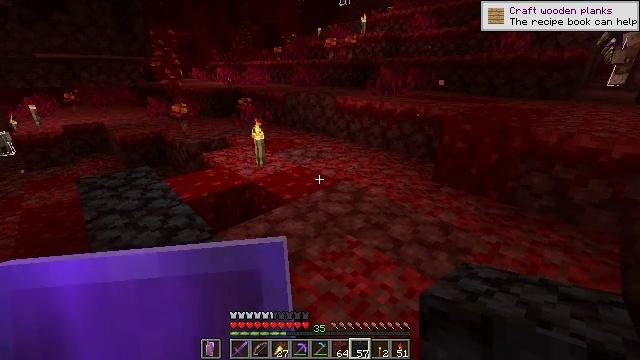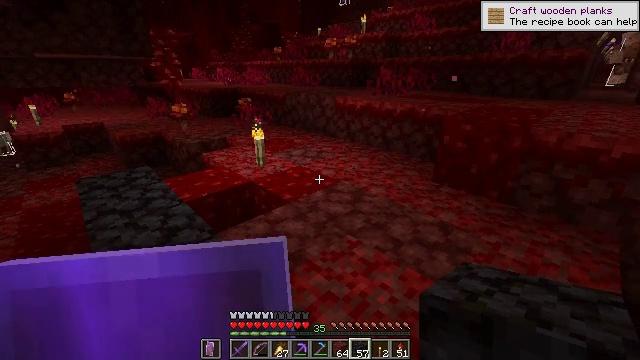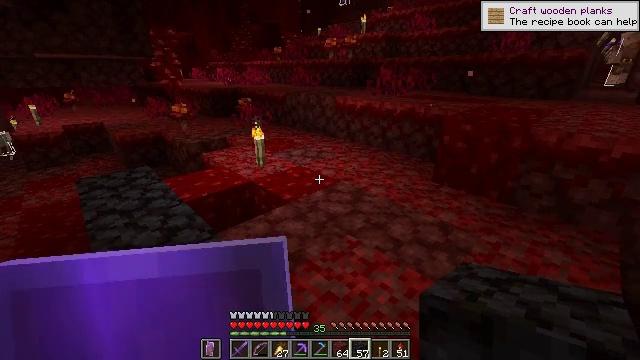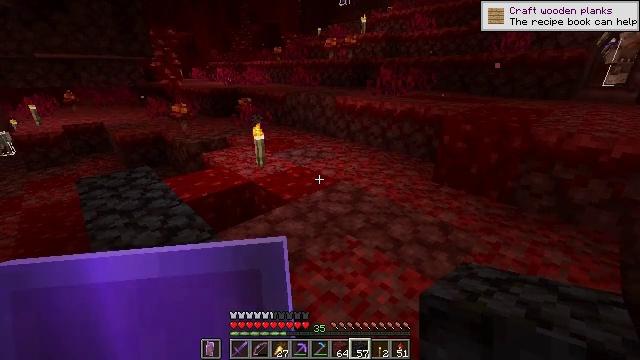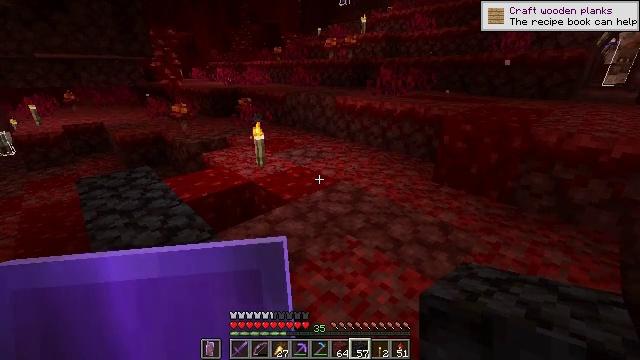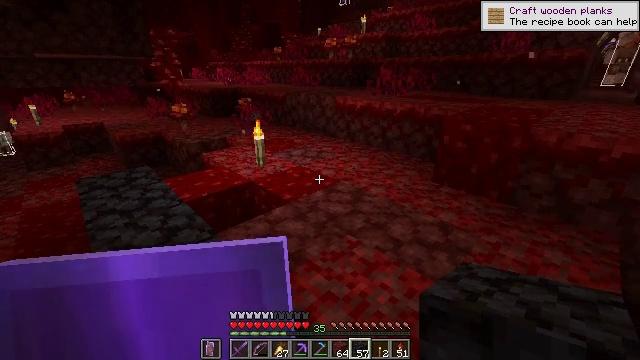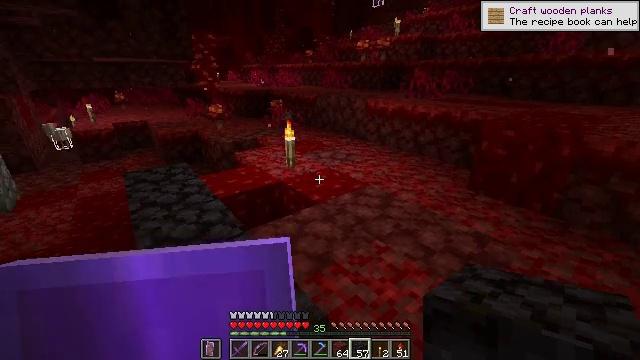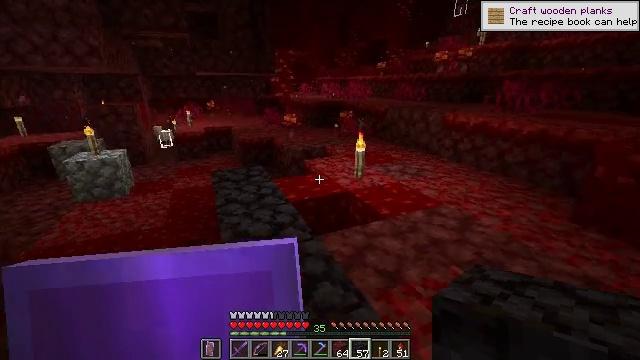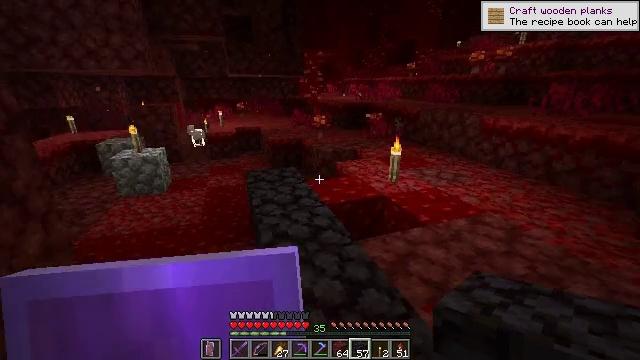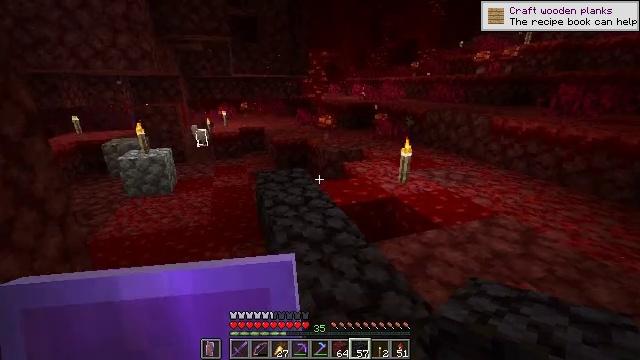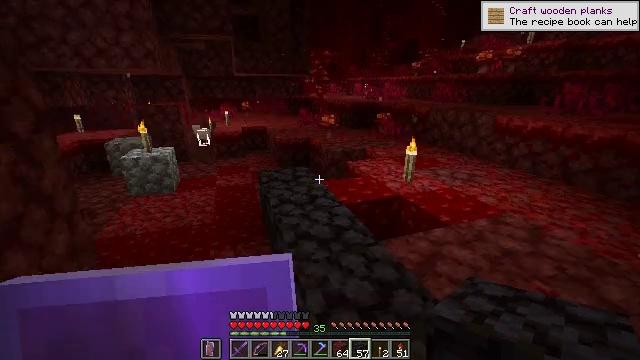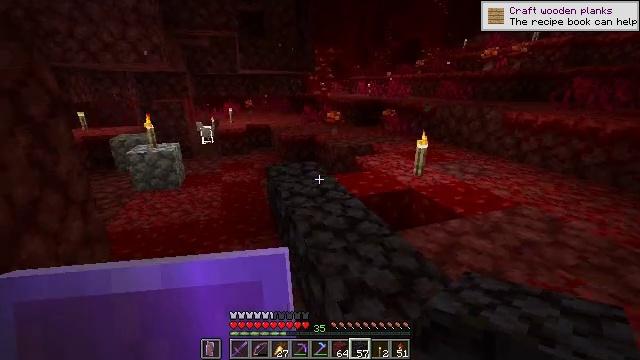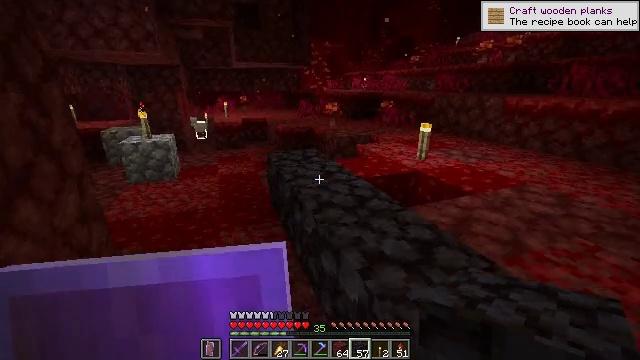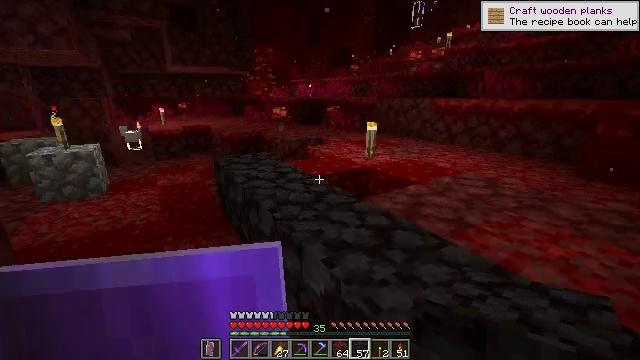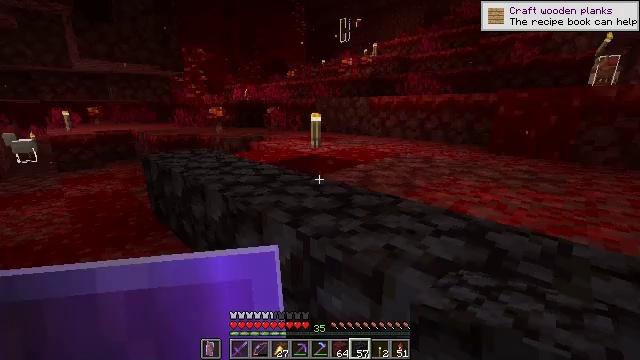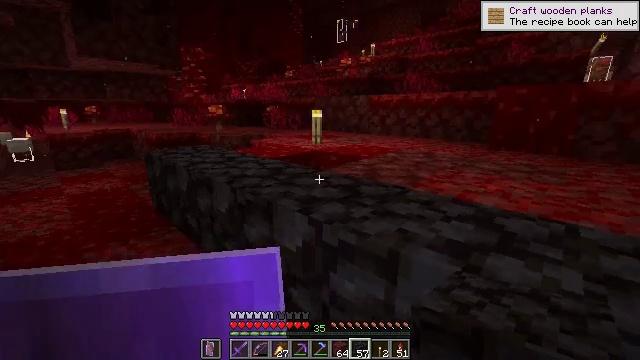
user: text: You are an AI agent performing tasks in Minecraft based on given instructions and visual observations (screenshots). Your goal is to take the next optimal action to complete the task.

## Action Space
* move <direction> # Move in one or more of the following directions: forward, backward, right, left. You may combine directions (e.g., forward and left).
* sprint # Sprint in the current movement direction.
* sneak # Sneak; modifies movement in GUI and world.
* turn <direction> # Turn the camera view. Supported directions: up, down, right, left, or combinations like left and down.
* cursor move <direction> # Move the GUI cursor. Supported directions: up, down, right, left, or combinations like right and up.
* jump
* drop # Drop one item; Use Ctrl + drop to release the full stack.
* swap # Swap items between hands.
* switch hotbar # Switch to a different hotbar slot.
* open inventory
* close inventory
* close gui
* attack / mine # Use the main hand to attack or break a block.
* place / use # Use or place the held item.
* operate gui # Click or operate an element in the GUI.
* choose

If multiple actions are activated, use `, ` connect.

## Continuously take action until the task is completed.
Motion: motion action
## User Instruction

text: Remove crimson nylium from the terrain.
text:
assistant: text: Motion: no_op
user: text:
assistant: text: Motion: no_op
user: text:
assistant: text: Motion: no_op
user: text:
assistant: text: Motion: no_op
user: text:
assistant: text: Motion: no_op
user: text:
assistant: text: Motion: move left, turn left
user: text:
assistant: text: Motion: move left, turn left and up
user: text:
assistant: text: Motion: move left, turn left
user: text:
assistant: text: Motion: move left
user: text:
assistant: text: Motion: move left
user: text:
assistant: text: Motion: move left
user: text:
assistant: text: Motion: turn right
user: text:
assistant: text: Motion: turn right and up
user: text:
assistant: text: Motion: turn right and up
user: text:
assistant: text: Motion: no_op
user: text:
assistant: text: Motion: no_op
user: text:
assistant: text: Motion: turn right and up
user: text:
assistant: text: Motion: turn right and up
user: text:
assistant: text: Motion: turn right and up
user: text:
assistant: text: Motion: turn right and up
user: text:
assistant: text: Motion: no_op
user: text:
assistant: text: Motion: no_op
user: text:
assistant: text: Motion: no_op
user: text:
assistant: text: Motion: no_op
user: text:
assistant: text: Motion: no_op
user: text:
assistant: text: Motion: no_op
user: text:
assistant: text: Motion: no_op
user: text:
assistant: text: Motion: no_op
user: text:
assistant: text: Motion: no_op
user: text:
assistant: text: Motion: no_op